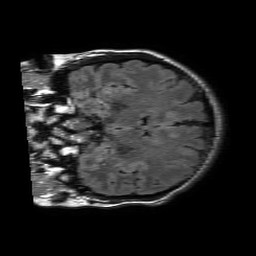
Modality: FLAIR
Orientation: coronal
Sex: male
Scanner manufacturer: philips
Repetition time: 11 s
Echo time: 0.125 s